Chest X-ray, PA view. Patient: 60 years old, sex M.
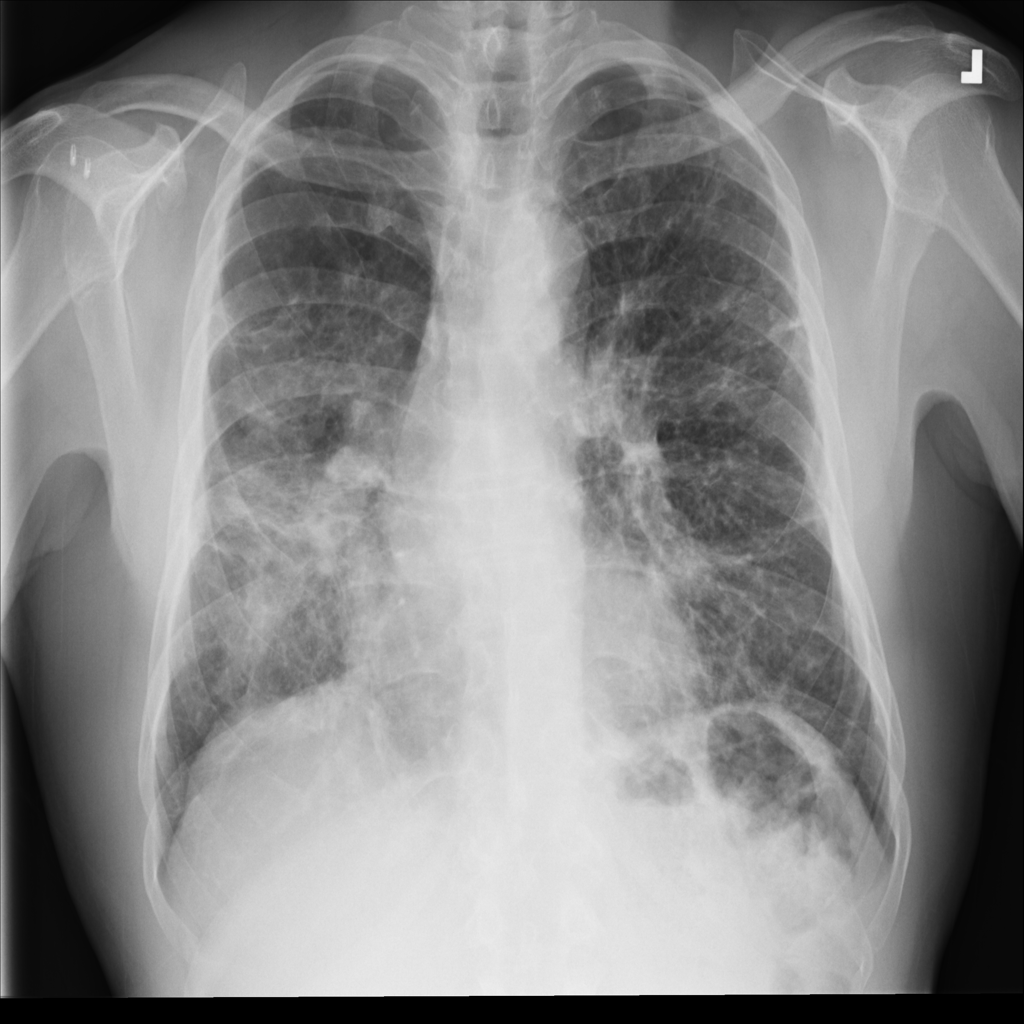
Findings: No Finding